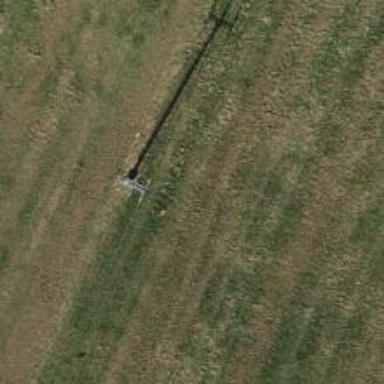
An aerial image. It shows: Power pole.